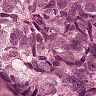
Metastatic tissue present: yes